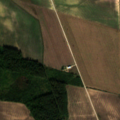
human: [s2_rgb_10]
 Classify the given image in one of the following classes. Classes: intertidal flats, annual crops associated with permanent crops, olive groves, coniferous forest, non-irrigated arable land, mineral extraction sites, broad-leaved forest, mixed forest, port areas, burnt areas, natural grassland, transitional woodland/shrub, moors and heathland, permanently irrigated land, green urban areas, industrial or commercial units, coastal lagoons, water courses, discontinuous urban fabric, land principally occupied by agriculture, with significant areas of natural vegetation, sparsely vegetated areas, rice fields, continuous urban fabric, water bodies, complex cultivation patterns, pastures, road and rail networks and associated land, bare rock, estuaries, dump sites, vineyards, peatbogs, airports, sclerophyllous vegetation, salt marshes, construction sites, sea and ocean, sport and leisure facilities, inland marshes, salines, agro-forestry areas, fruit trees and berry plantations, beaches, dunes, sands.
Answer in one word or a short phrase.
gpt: non-irrigated arable land, broad-leaved forest, transitional woodland/shrub